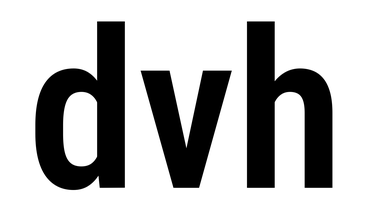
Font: Roboto_Condensed_SemiBold